Field crop: maize
Growth stage: 2
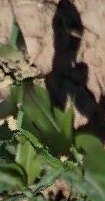
Species: maize